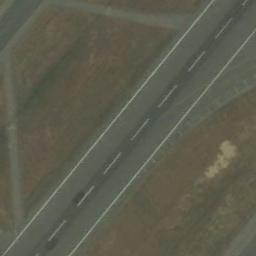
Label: runway